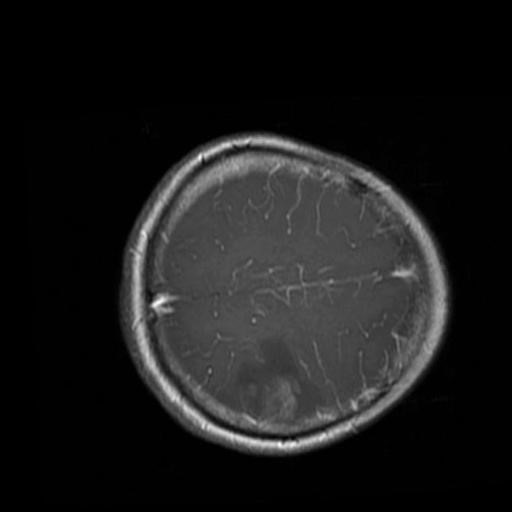
Label: brain_glioma